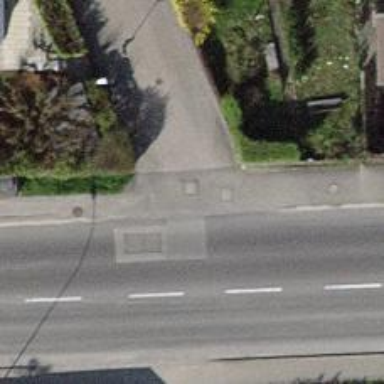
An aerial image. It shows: Residential road with asphalt surface and sidewalk.